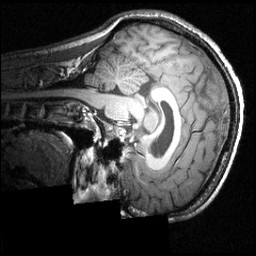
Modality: T1w
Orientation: sagittal
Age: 29
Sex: male
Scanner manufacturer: siemens
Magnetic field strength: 3.951 T
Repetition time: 1.5 s
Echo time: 0.00335 s